Question: I have the following data:
'''
# colh1 rh1 rh2 rh3/up rh4/down
AddaVax ID LV 29 18
AddaVax ID SP 16 13
AddaVax ID LN 61 73
ADX ID LV 11 14
ADX IP LV 160 88
ADX ID SP 14 13
ADX IP SP 346 129
ADX ID LN 25 25
'''
What I'd like to do is to make a table that looks like this
(later to be written in text or Excel file):

The actual data contain more than 2 columns but the number of rows
is always fixed (i.e. 10 rows).
I'm stuck with the following code:
'''
import pandas as pd
from collections import defaultdict
dod = defaultdict(dict)
with open("mediate.txt", 'r') as tsvfile:
tabreader = csv.reader(tsvfile, delimiter=' ')
for row in tabreader:
if "#" in row[0]: continue
colh1, rh1, rh2, rhup, rhdown = row
dod["colh1"] = colh1
dod["rh1"] = rh1
dod["rh2"] = rh2
dod["rhup"] = rhup
dod["rhdown"] = rhdown
'''
What's the way to do it?
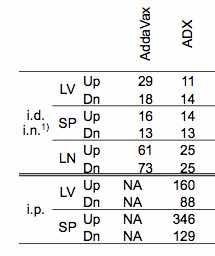
Answer: Just using Pandas:
'''
import pandas as pd
df = pd.read_csv('mediate.txt', sep=' ') # or sep=',' if comma delimited.
df.rename(columns={'rh3/up': 'Up', 'rh4/down': 'Down'}, inplace=True)
result = df.pivot_table(values=['Up', 'Down'],
columns='colh1',
index=['rh1', 'rh2']).stack(0) # Stack Up/Down
>>> result
colh1 ADX AddaVax
rh1 rh2
ID LN Up 25 61
Down 25 73
LV Up 11 29
Down 14 18
SP Up 14 16
Down 13 13
IP LV Up 160 NaN
Down 88 NaN
SP Up 346 NaN
Down 129 NaN
'''